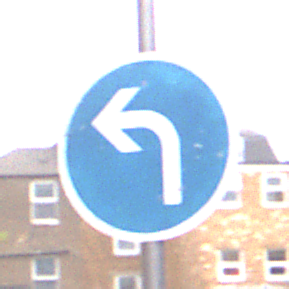
Verkehrszeichen: VorgeschriebeneFahrtrichtungLinks
Umgebung: Outdoor, Urban
Tageszeit: MorningAfternoon
Wetter: Overcast
Licht: Natural
Jahreszeit: NotSpecified
Kontrast: LowContrast